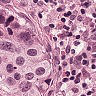
Metastatic tissue present: yes